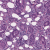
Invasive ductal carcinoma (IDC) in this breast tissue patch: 1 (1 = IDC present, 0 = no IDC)